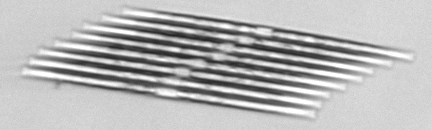
Label: Bacillaria